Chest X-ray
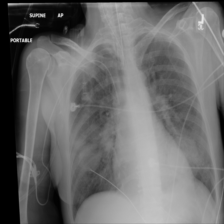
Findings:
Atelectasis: negative
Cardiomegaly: negative
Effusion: negative
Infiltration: positive
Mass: positive
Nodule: negative
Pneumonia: negative
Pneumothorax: negative
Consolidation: negative
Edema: negative
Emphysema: negative
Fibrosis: negative
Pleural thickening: negative
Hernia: negative